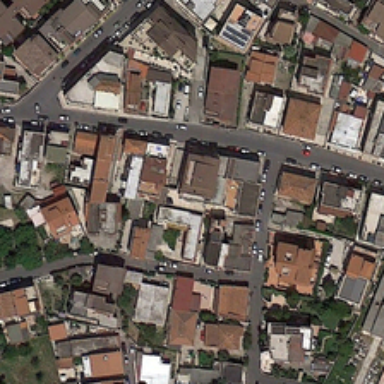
Many brown roofed houses are built here .